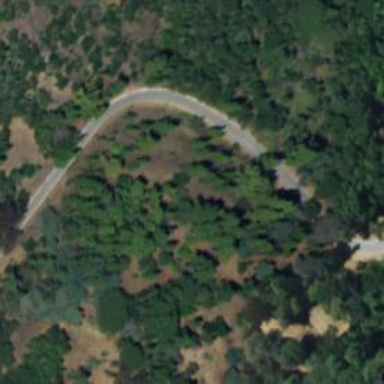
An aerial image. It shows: Simple road.